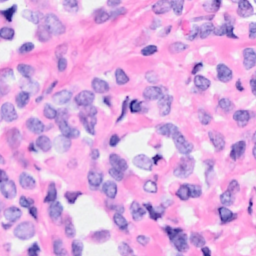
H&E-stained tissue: Breast